Interaction volume radius: 10 \u00c5
Interaction volume height: 45 \u00c5
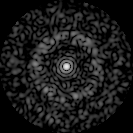
Disorder parameter: 0.831